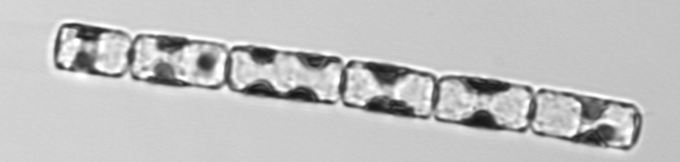
Label: Guinardia_delicatula